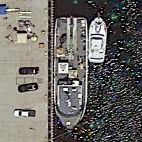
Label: civil